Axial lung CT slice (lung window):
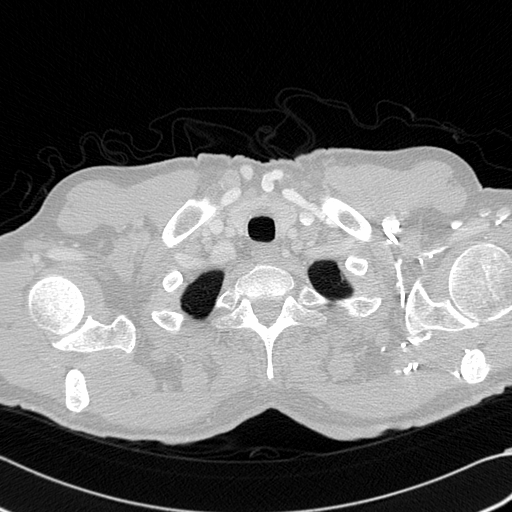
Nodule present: no